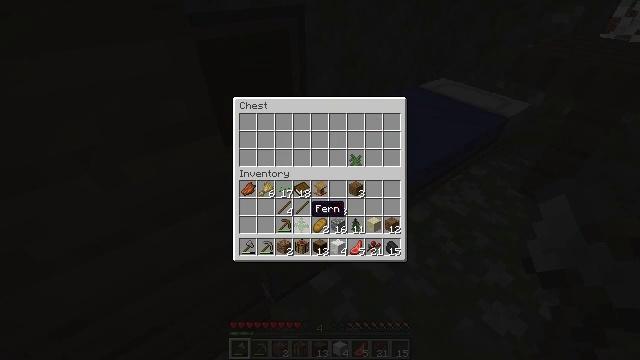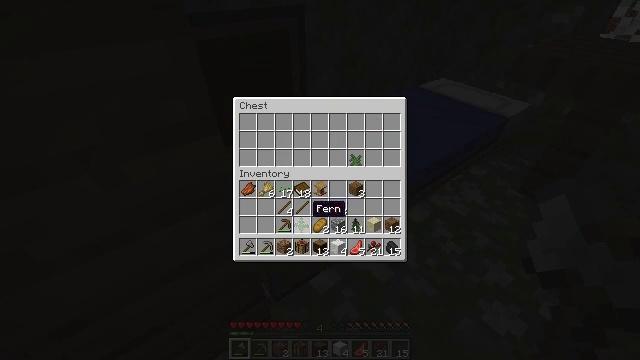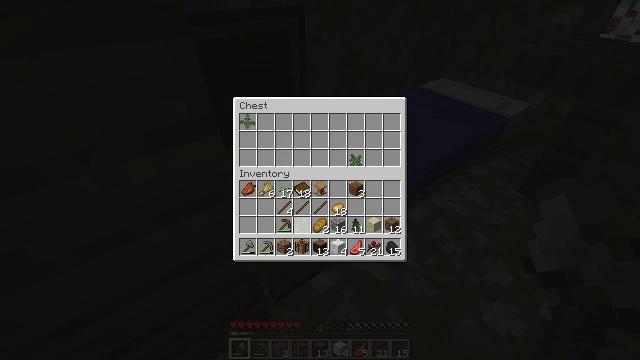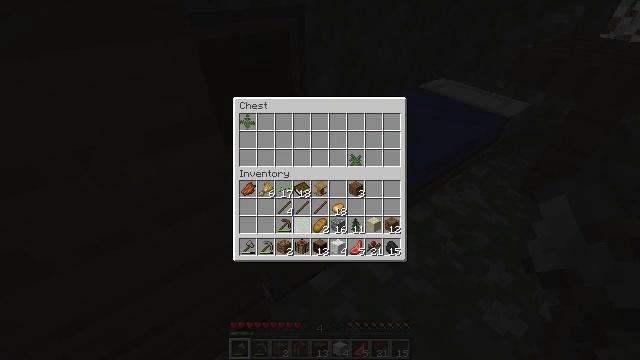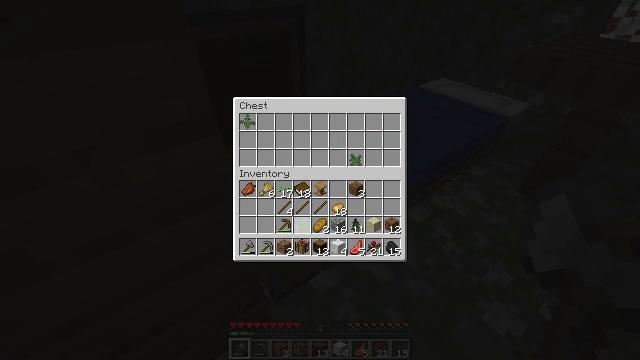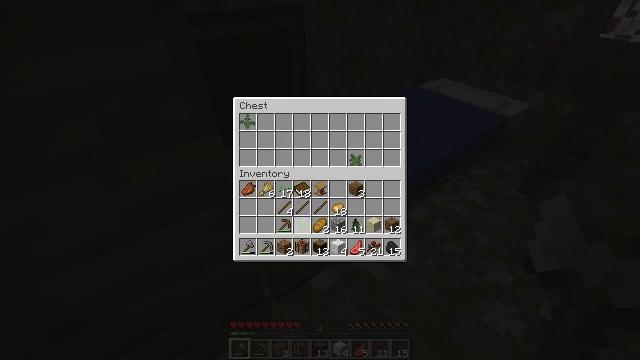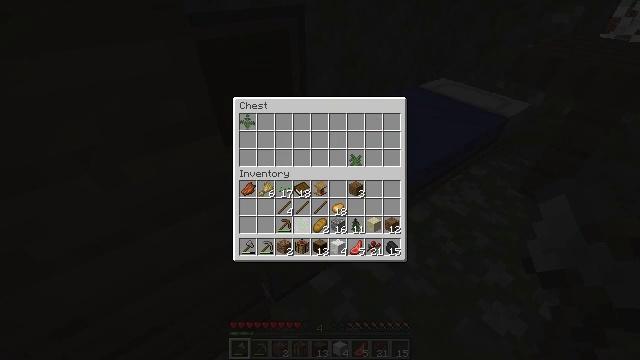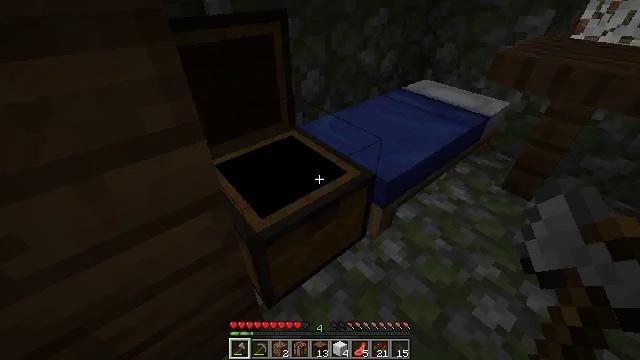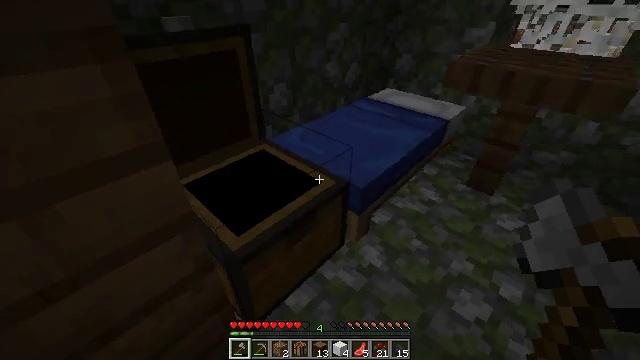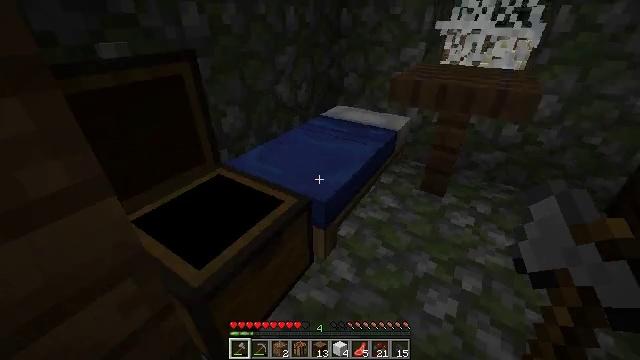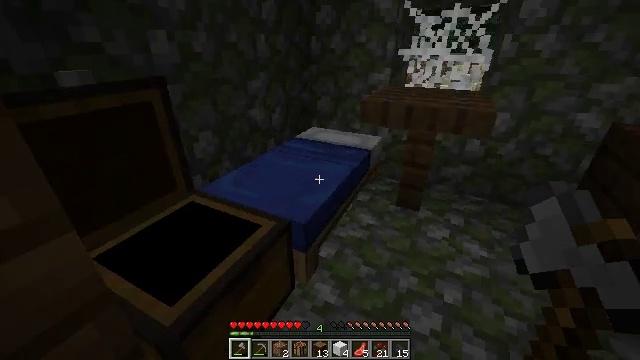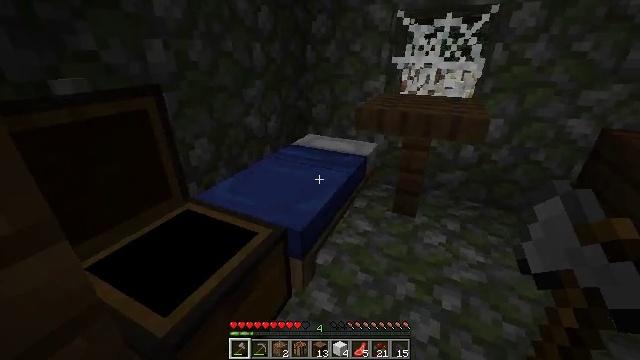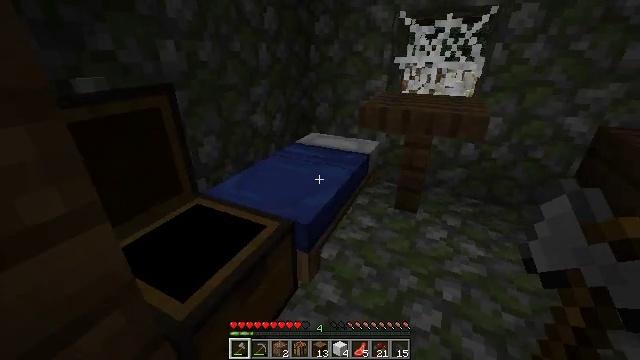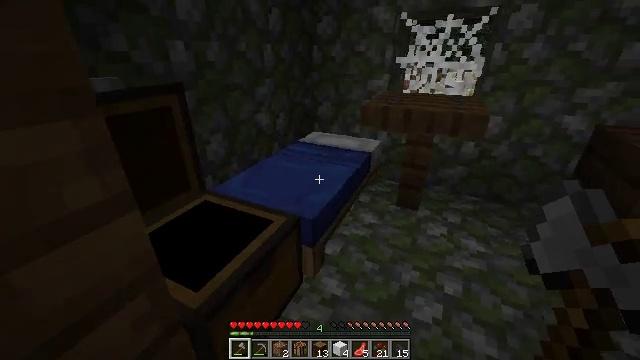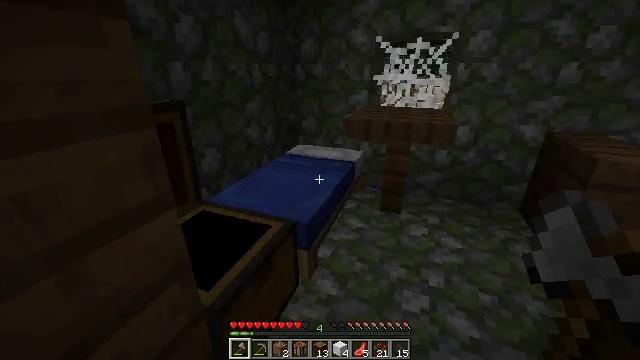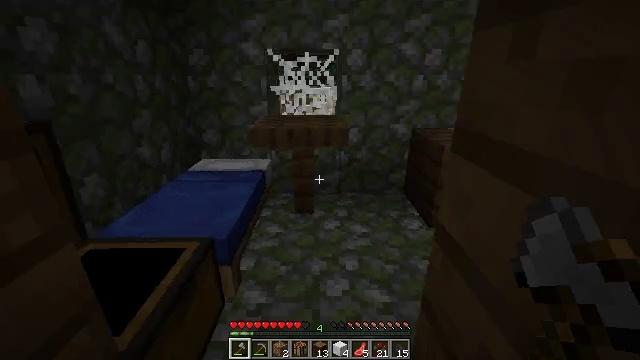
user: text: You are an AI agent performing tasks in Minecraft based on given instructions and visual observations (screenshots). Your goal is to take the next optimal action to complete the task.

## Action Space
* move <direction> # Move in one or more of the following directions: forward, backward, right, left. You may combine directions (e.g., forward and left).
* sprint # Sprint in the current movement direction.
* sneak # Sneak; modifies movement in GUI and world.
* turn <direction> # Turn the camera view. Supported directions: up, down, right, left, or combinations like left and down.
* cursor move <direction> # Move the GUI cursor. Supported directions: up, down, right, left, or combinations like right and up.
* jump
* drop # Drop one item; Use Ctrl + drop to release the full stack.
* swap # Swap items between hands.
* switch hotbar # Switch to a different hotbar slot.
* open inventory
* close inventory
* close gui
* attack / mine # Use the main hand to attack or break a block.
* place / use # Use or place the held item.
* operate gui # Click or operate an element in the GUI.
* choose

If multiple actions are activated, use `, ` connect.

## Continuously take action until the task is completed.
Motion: motion action
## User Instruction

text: Break the bookshelf for books.
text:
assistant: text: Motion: sneak
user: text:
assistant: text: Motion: sneak, operate gui
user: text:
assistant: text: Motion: sneak, operate gui
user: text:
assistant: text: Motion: sneak, operate gui
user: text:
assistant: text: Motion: sneak
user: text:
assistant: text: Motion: sneak
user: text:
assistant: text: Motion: sneak, cursor move right
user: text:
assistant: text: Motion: turn right and up, close gui
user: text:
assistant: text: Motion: turn right and up, open inventory
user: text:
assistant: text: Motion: turn right and up
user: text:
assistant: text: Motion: turn up
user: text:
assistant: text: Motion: move back
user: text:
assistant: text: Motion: move back
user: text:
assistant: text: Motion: move back, turn right and up
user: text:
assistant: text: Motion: move back, turn right and up
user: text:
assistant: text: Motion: move back, turn right and down
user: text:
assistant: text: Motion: move back, turn right and down
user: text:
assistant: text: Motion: move back, turn right
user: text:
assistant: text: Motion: move back
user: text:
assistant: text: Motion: move back
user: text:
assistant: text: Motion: move back
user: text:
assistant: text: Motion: move back, turn right and up
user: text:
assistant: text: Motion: move back, turn right
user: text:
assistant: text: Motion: move forward, turn right
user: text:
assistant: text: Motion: move forward, turn right
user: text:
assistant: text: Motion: move forward, sprint, turn right
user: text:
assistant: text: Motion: move forward, sprint
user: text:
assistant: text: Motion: move forward, sprint
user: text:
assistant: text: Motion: move forward, sprint
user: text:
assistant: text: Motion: move forward, sprint